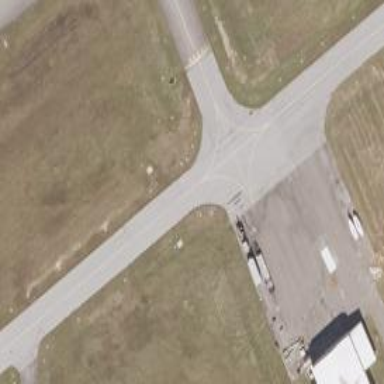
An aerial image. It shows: Taxiway at the airport with asphalt surface.